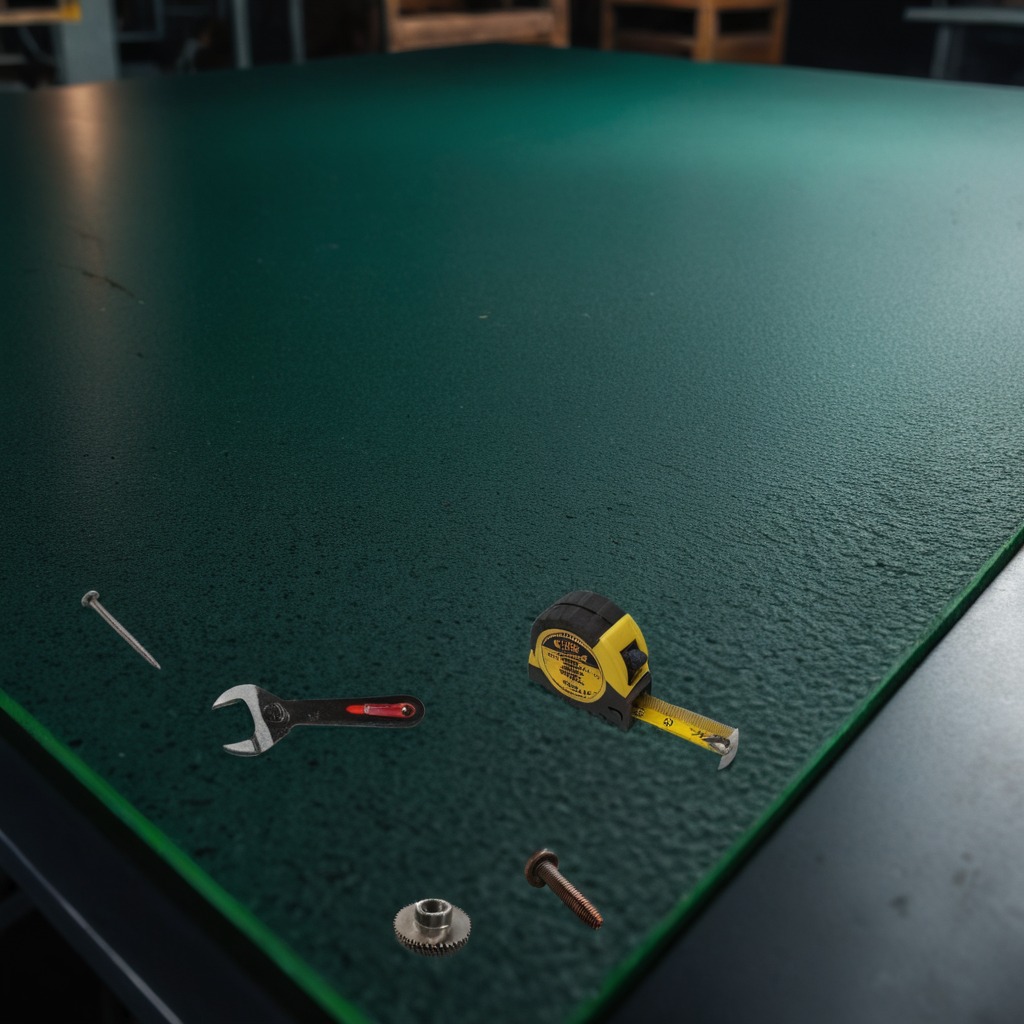
A steel gear with teeth, a measuring tape, a metal machine screw, an iron nail, and a wrench are lying on a clean granite tabletop inside a workshop at night dim ambient light soft shadows worn but beneath the mat.